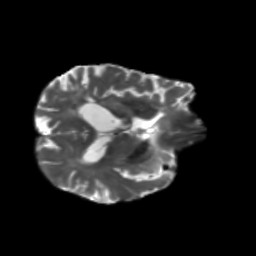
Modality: T2w
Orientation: axial
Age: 64
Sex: male
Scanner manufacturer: siemens
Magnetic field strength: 3 T
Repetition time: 5.25 s
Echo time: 0.08 s